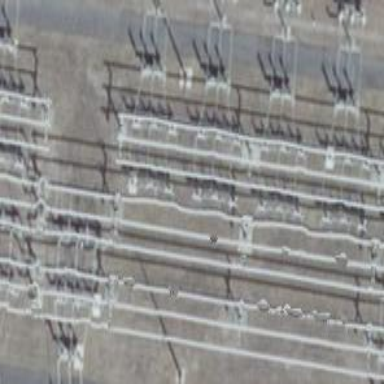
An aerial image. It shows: Three cables of power line.